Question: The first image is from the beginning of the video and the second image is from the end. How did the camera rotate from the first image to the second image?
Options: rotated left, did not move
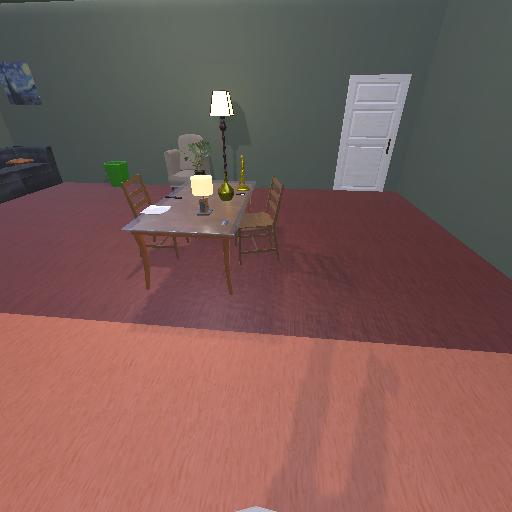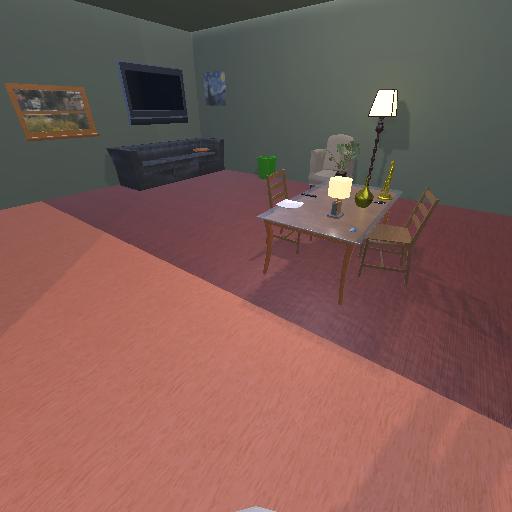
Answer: rotated left